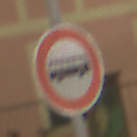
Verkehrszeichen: VerbotKraftomnibusse
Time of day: Night
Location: Outdoor (Urban)
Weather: PartlyCloudy
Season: NotSpecified
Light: Artificial